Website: bh-photo
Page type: address-validator
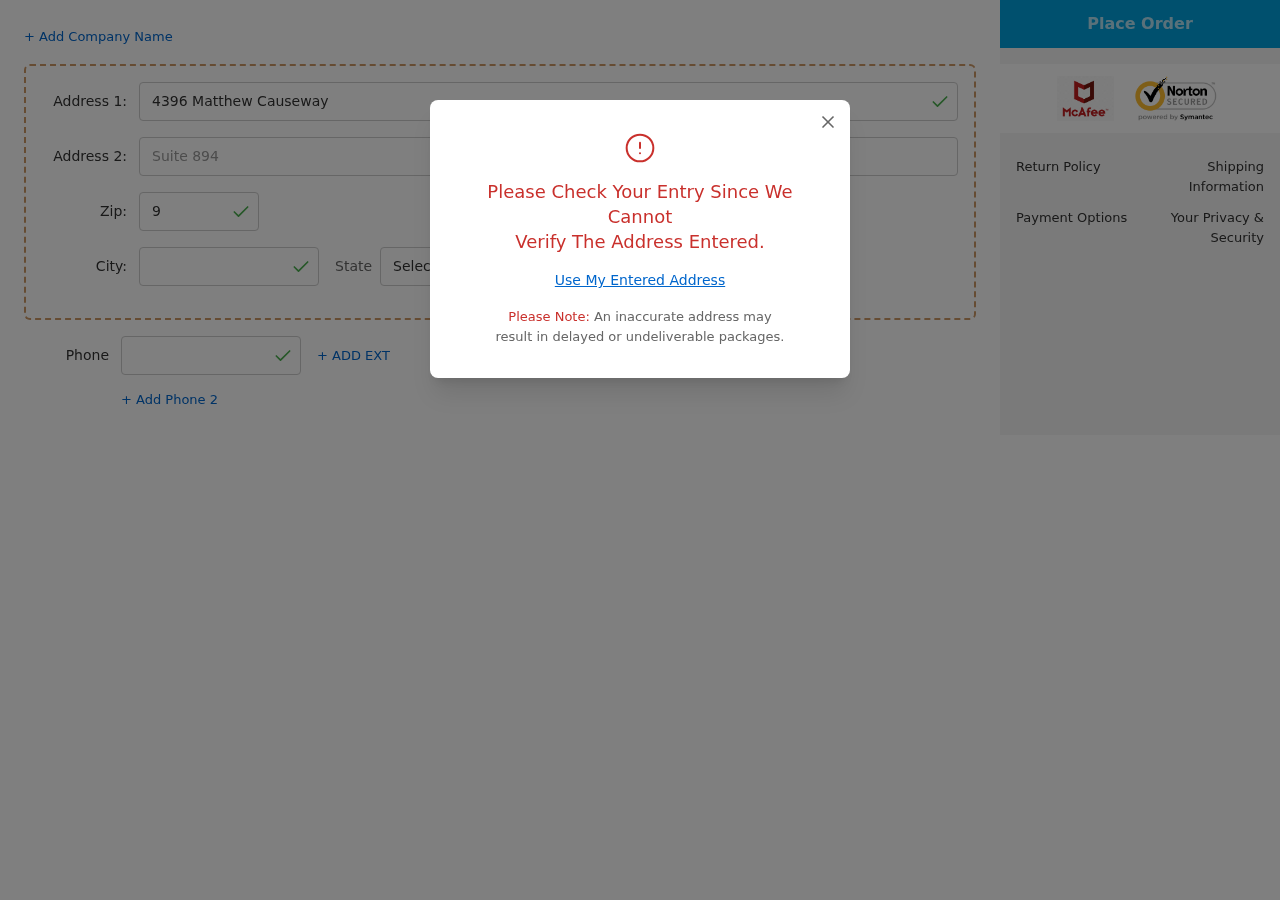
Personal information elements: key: PII_CITY
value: West Georgemouth
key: PII_PHONE
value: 2509486391
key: PII_POSTCODE
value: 95428
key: PII_STATE_ABBR
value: DE
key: PII_STREET
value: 4396 Matthew Causeway
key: PII_STREET2
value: Suite 894